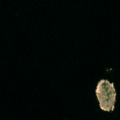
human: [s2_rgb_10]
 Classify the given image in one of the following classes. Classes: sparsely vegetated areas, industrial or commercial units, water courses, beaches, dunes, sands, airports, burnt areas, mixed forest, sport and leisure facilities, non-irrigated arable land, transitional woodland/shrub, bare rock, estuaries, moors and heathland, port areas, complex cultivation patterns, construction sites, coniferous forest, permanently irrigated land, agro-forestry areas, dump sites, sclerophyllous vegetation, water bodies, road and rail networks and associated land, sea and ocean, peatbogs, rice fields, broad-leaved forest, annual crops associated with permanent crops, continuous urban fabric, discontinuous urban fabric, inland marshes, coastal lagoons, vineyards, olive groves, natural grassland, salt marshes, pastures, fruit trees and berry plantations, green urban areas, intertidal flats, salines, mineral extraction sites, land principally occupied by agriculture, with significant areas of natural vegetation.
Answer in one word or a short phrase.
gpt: sea and ocean